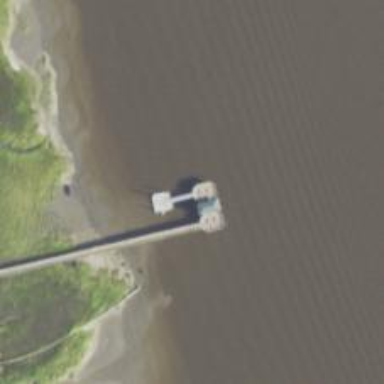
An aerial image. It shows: Pier with mooring facilities.